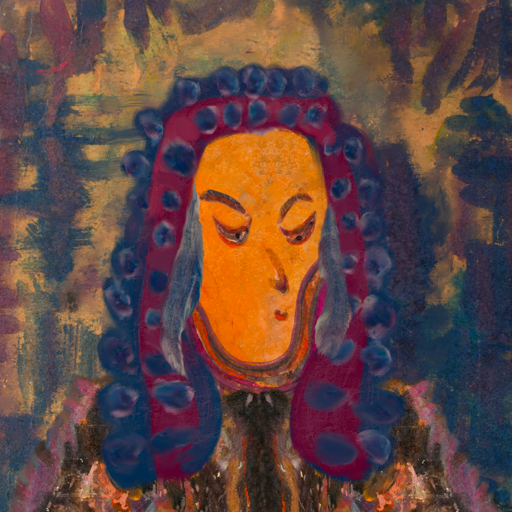
Background: InTheSun, Head And Neck Side: Hypocrite_w_Hair, Face Side: Hypocrite, Bust: Gypsy_Queen, Hair Side: Hill_Girl, Head Accessory: Blank, Second Necklace: Blank, Necklace: Blank, Baby: Blank